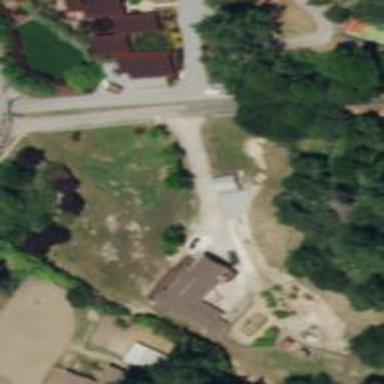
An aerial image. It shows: Driveway.